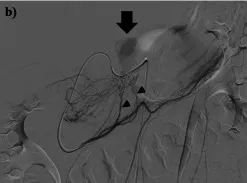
Abdominal angiography of the tumor. . (b) Selected right gastroepiploic artery angiography. The arrow shows extravasation of contrast. The arrowhead points to the epiploic branches of the right gastroepiploic artery, which supplies blood to the tumor.
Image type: radiology (x_ray)